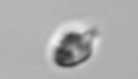
Label: Balanion